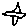
Label: bird